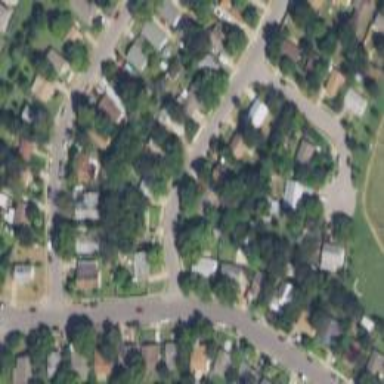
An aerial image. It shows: Neighborhood.